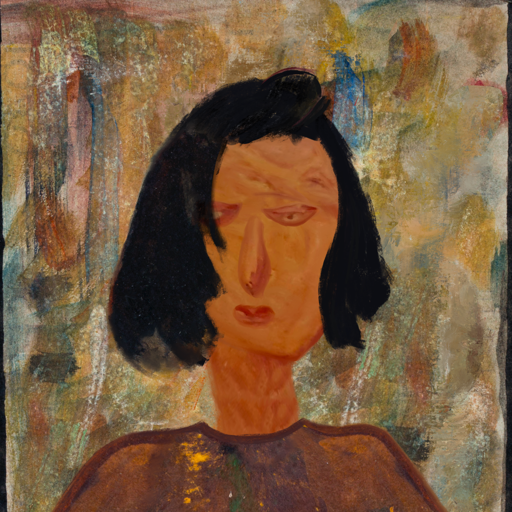
Background: Pipe, Head And Neck Front: Pious_Lady, Face Front: Pious_Lady, Bust: Comrade, Hair Front: Mosgoul, Head Accessory: Blank, Second Necklace: Blank, Necklace: Blank, Baby: Blank